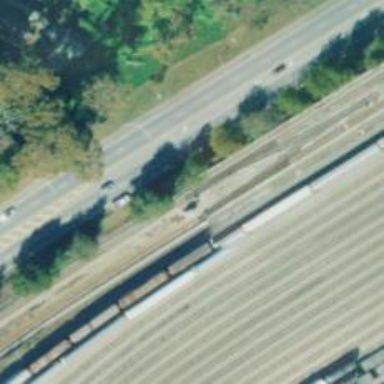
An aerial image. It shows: Electrified rail siding.